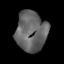
Tissue: skin
Cell type: Epithelial cells
Senescence score: 0.2479
Nuclear area (px): 1207
Mean DAPI intensity: 101.563